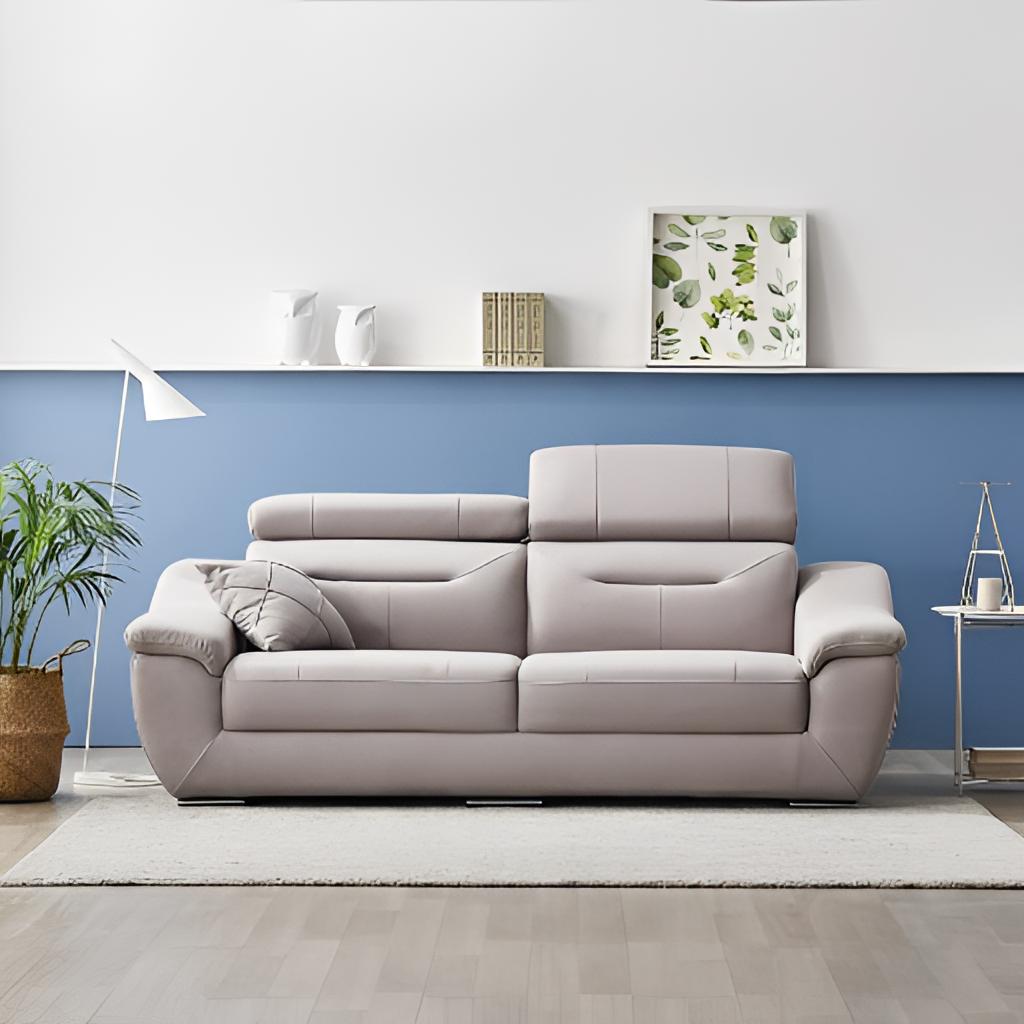
beige leather sofa, living room, paint wallpaper, with horizontal two tone pattern, modern, wood flooring, with plank pattern